Interaction volume radius: 10 \u00c5
Interaction volume height: 25 \u00c5
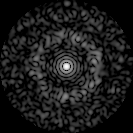
Disorder parameter: 0.8249